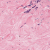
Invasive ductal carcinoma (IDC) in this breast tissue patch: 1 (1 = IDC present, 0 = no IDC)